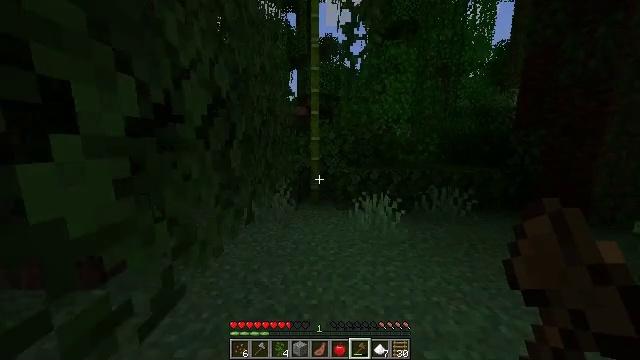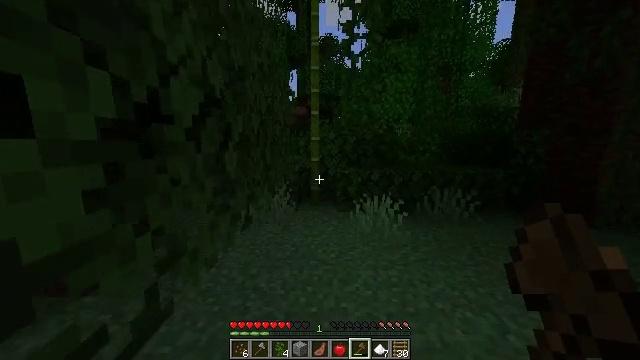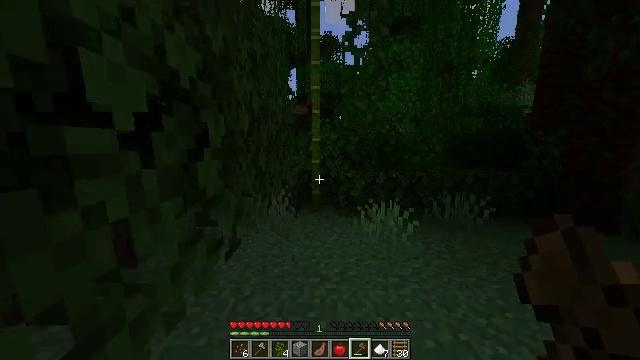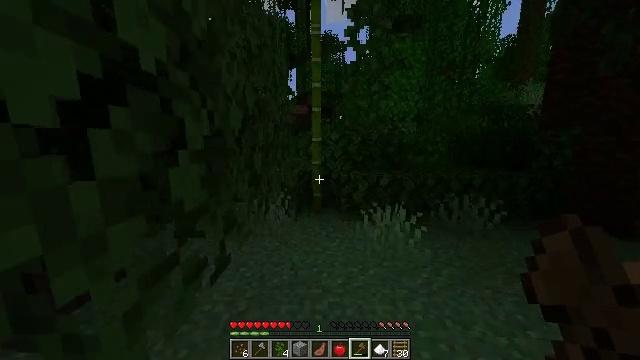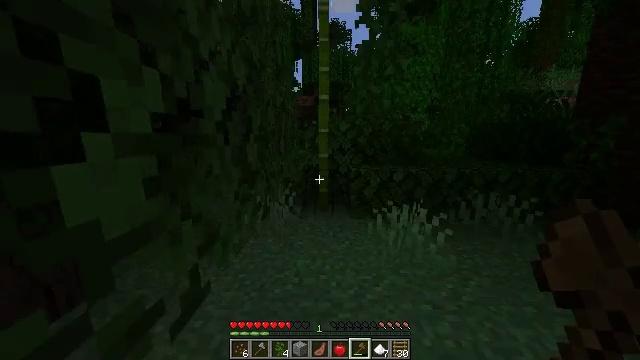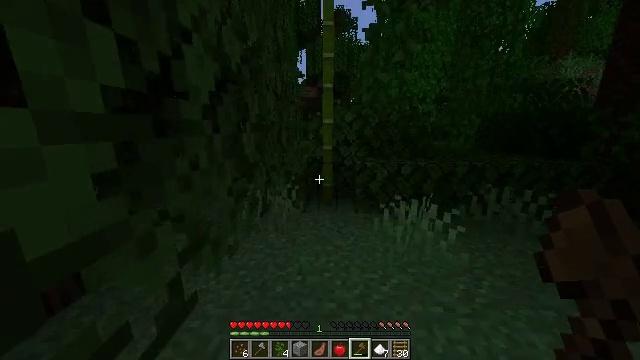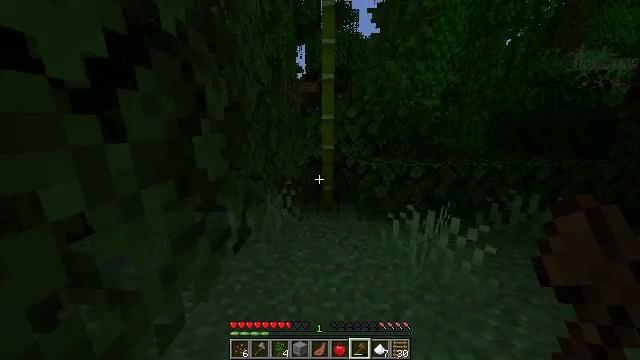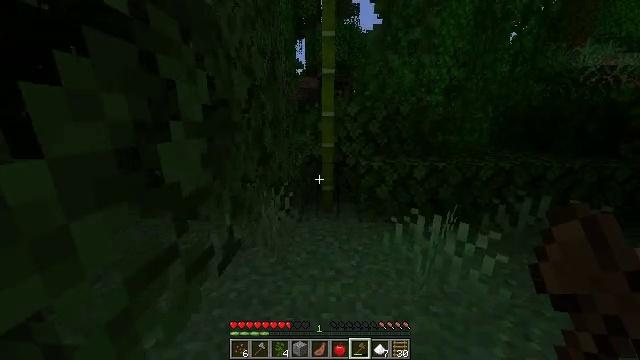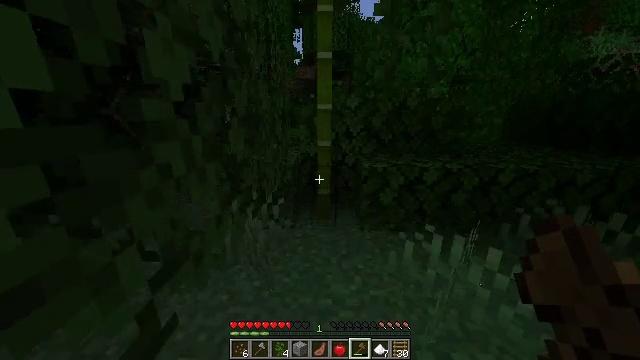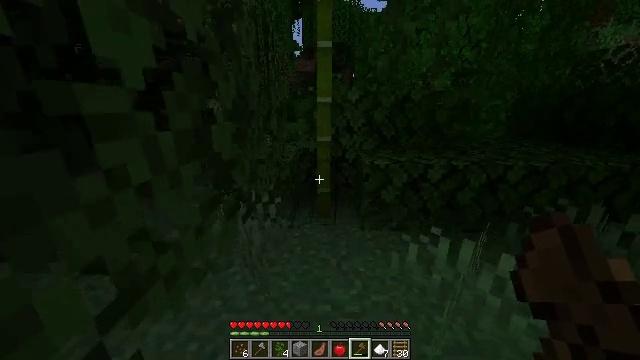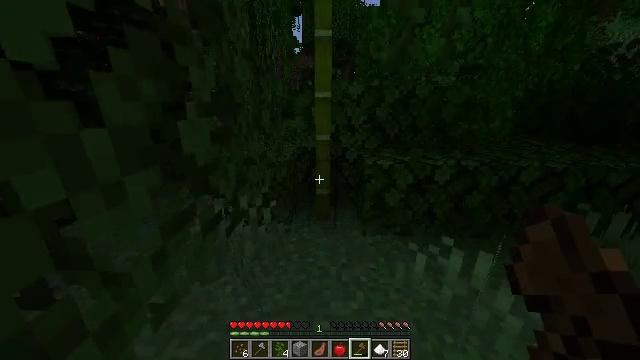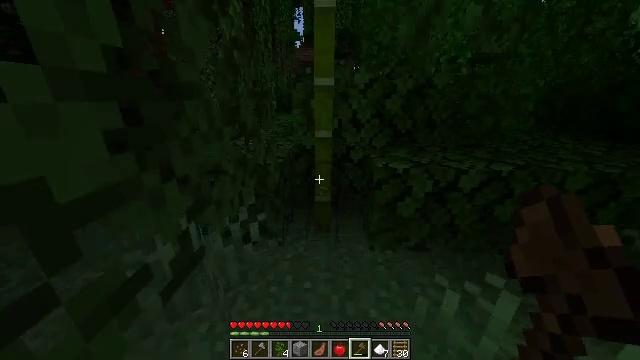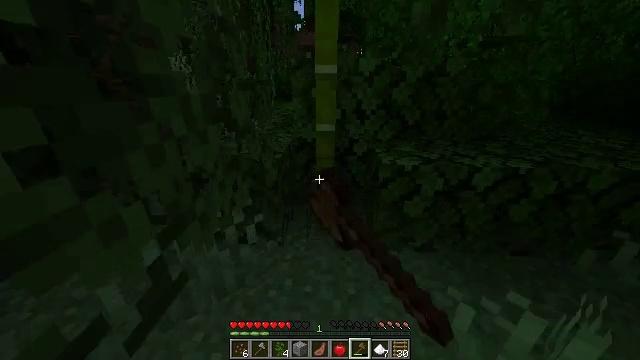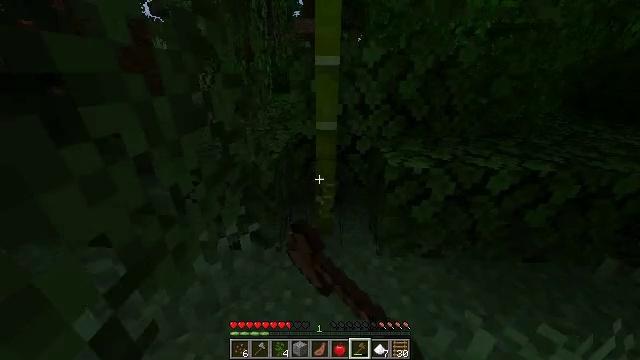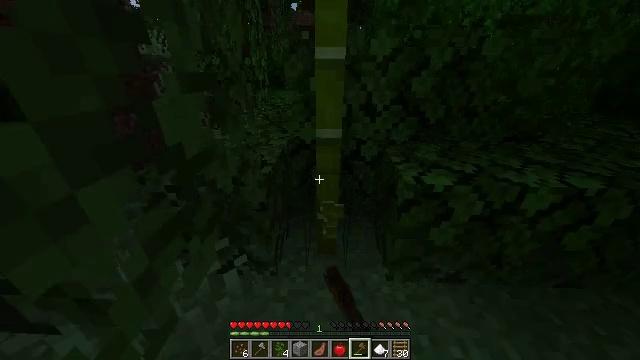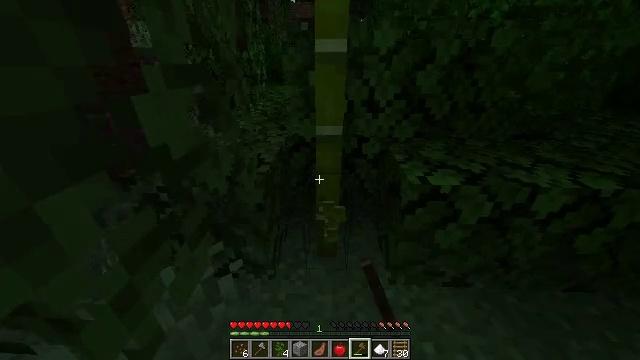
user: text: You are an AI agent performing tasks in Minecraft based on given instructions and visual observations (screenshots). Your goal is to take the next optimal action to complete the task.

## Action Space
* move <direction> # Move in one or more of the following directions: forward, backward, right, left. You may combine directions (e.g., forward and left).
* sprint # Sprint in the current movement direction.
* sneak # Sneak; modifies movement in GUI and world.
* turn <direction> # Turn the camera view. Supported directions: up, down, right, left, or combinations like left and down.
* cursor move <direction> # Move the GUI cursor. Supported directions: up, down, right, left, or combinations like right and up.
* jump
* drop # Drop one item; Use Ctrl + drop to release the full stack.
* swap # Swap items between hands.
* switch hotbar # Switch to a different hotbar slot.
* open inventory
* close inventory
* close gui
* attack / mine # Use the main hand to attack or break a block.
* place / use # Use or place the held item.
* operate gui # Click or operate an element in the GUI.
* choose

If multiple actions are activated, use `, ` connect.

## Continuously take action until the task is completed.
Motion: motion action
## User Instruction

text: Mine bamboo with your hand.
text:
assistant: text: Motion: move forward
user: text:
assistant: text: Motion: move forward
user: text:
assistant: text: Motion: move forward
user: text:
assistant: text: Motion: move forward, turn left and down
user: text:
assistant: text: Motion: move forward, turn left and down
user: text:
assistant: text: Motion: move forward
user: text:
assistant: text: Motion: move forward
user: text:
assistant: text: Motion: move forward, turn down
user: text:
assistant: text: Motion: move forward, turn down
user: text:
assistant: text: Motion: move forward
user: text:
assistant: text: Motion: move forward, turn down, attack / mine
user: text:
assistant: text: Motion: move forward, turn down, attack / mine
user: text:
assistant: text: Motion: move forward, turn down, attack / mine
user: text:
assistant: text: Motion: turn down, attack / mine
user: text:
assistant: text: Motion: attack / mine
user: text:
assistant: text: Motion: turn down, attack / mine
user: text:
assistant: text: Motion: turn down, attack / mine
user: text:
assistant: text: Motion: attack / mine
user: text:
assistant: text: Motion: attack / mine
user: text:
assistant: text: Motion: attack / mine
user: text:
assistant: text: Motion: attack / mine
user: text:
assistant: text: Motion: attack / mine
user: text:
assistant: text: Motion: attack / mine
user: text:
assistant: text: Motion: attack / mine
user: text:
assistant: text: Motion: attack / mine
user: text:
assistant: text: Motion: attack / mine
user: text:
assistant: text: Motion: attack / mine
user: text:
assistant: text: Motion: attack / mine
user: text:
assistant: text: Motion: attack / mine
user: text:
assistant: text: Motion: attack / mine